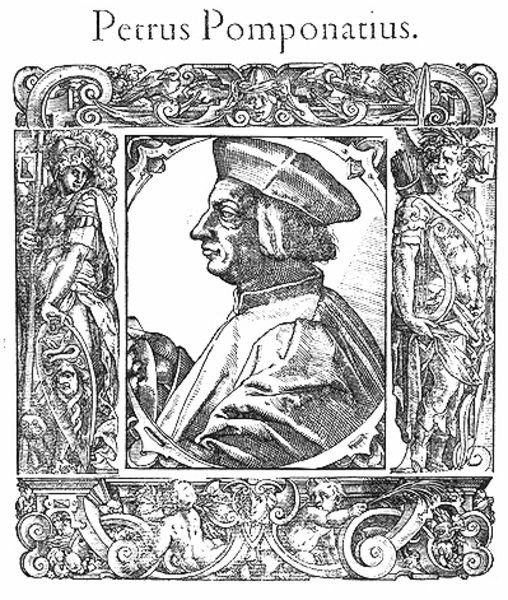
Titel: Bildnis des Pietro Pomponazzi
Künstler: Tobias Stimmer
Institution: (Seriendruck)
Schlagwörter: hand, kopf, mann, umhang, weiß, frau, grau, hut, mund, männer, nase, profil, schmuck, schwarz, zeichnung, haube, ornament, kappe, mütze, augen, band, falten, kragen, mensch, rahmen, sockel, ärmel, bildnis, hals, portrait, porträt, auge, geistlicher, gewand, haare, kutte, mantel, händler, kinn, lippen, renaissance, oval, tondo, engel, putte, putto, ranken, statue, kopfbedeckung, holzschnitt, schrift, zwei, grafik, rand, figuren, lanze, papst, tafel, inschrift, dekor, ornamente, seitenansicht, verzierung, faltenwurf, name, schild, religion, druck, druckgrafik, schraffur, holzstich, radierung, stich, schwarzweiß, text, waffen, adeliger, helm, stehkragen, kardinal, buchdruck, schnörkel, talar, skulpturen, statuen, voluten, seitenprofil, mittelalter, krieger, heiliger, heilige, harfe, heilig, putten, kupferstich, leier, köcher, putti, petrus, arabesken, karyatiden, kurzhaarfrisur, pfeile, arabeske, latein, lateinisch, pompös, doof, orament, schaube, pabst, dührer, pomponatius, petrus pomponatius, rahmen renaissance, druck porträt, kriegsgötter, petrus pompanitus, verzierung#, rnaissance, papbst